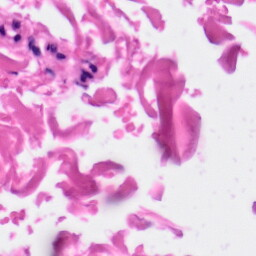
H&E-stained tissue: Skin